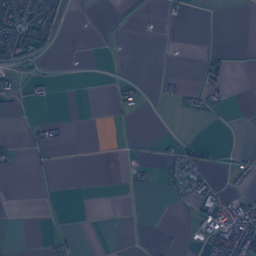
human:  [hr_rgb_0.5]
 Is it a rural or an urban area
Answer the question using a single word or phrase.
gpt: urban

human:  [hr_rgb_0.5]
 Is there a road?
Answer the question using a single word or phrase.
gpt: yes

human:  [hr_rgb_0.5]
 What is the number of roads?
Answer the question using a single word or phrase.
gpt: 266

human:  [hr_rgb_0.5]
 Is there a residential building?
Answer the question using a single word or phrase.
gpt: yes

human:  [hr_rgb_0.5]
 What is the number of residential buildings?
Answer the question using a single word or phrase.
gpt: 1160

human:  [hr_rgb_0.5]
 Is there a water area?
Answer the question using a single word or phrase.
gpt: yes

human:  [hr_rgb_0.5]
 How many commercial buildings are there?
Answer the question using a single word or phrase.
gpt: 23

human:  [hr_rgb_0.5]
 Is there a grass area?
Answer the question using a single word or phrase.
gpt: yes

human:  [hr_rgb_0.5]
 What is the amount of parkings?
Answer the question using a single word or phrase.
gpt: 8

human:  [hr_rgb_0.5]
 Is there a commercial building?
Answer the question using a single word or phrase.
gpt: yes

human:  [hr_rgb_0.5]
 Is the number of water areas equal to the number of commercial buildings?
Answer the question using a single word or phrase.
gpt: no

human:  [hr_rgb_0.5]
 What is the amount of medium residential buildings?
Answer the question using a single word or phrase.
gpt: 3

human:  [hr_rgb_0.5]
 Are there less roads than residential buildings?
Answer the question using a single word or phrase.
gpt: yes

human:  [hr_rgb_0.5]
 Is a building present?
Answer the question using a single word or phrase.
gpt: yes

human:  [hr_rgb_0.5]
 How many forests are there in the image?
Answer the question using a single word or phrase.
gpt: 54

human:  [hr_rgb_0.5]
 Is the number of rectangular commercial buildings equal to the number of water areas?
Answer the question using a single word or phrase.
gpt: no

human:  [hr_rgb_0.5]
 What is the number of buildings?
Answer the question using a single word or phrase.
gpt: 1198

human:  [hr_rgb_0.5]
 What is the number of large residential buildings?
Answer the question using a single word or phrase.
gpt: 0

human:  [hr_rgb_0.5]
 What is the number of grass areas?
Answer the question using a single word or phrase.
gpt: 123

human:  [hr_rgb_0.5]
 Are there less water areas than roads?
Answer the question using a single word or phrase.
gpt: yes

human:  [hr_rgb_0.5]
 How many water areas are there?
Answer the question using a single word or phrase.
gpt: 17

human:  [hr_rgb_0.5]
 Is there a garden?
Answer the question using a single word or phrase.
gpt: yes

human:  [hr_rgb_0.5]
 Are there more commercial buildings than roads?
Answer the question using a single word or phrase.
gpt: no

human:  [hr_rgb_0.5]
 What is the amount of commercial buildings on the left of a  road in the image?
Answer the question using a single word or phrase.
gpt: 23

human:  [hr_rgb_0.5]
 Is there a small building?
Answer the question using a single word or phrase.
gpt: yes

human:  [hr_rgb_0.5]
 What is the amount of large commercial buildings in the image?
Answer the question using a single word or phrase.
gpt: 0

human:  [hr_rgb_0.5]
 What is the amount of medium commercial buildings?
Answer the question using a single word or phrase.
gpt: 7

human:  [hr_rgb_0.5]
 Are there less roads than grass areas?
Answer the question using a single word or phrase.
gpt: no

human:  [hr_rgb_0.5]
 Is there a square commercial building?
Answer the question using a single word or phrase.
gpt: no

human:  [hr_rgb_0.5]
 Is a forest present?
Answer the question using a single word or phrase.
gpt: yes

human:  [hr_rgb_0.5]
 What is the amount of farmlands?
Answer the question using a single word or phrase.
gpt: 39

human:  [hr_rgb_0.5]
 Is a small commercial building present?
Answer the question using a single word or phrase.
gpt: yes

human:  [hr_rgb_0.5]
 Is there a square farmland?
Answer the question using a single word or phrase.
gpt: no

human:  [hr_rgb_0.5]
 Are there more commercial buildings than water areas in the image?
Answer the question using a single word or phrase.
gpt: yes

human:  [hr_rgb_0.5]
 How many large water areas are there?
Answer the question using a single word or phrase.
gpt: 228

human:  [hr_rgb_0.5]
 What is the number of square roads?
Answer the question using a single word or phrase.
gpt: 0

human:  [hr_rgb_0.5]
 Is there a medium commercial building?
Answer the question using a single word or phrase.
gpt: yes

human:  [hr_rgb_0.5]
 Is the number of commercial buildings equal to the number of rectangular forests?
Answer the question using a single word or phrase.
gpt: no

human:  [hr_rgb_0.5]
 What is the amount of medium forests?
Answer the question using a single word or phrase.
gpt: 15

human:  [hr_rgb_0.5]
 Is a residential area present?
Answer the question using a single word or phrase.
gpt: yes

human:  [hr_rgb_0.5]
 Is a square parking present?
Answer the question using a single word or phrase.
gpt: no

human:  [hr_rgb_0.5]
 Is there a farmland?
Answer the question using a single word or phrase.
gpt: yes

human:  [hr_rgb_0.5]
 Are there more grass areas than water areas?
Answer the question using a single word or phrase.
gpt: yes

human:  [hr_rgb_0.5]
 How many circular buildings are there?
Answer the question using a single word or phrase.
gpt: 6

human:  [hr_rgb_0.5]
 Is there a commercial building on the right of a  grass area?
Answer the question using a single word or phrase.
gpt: yes

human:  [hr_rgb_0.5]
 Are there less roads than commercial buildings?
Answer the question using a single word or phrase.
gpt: no

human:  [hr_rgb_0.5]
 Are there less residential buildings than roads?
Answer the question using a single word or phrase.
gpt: no

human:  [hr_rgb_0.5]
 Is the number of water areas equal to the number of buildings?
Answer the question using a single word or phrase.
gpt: no

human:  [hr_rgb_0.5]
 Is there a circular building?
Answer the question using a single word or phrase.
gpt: yes

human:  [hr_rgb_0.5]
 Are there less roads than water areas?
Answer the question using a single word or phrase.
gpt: no

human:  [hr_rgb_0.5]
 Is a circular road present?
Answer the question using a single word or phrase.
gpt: no

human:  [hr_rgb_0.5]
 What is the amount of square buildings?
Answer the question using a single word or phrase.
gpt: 6

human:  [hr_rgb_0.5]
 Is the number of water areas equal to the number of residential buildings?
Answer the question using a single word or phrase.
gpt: no

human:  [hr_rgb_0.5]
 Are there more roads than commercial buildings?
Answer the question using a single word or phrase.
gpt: yes

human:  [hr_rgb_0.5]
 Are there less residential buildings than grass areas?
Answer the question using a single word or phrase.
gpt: no

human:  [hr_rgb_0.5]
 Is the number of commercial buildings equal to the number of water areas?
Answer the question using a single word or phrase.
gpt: no

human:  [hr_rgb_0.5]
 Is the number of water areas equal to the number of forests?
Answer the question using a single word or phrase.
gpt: no

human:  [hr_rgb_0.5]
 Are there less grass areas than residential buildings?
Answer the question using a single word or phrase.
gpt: yes

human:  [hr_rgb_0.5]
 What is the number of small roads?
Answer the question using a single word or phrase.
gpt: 266

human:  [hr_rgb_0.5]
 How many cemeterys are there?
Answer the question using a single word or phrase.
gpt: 1

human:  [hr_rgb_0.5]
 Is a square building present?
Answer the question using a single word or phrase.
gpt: yes

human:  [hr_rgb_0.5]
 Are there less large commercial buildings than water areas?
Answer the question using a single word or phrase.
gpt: yes

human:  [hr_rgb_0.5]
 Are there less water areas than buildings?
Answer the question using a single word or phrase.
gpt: yes

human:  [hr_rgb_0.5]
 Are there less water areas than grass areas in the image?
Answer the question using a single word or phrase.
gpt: yes